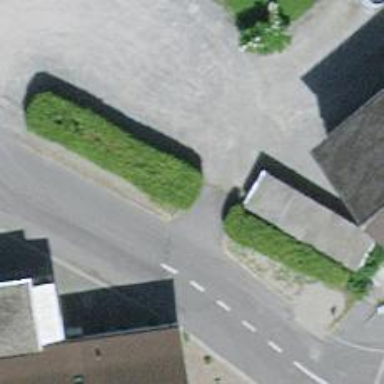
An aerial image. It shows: Hedge acting as barrier.